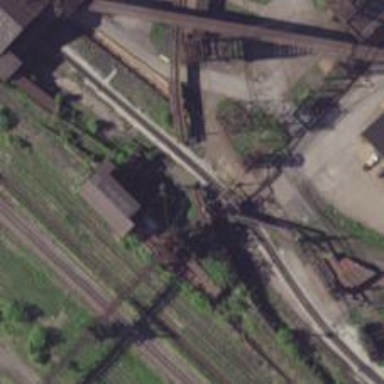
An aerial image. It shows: Abandoned railway spur.